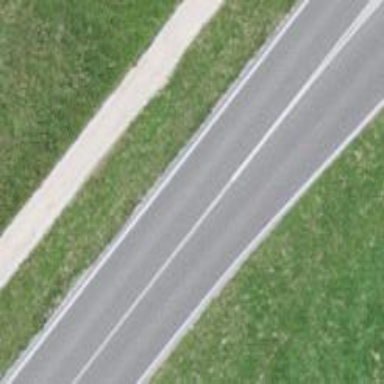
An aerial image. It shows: Tertiary road with asphalt surface.